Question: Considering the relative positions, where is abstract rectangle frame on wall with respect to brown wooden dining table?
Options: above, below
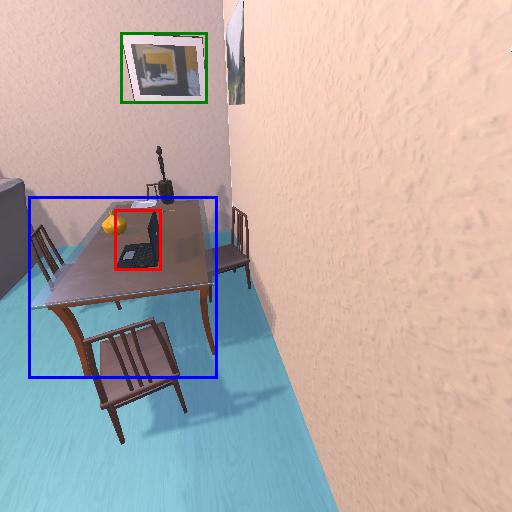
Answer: above